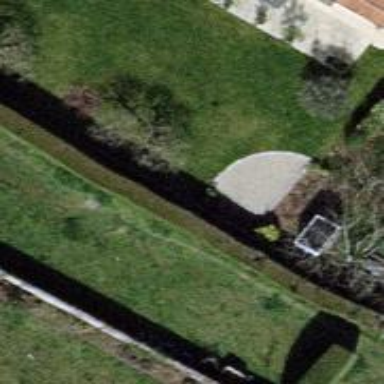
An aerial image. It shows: Hedge acting as barrier.